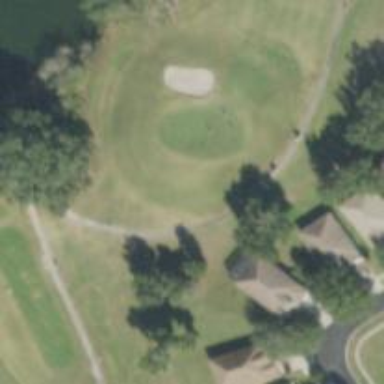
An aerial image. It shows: Footway that serves as golf path.